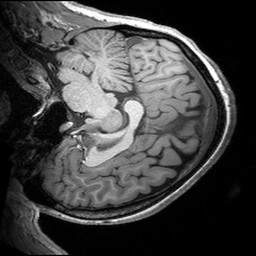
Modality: T1w
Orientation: sagittal
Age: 33
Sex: female
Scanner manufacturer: siemens
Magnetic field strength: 3 T
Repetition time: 2.53 s
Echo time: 0.00299 s